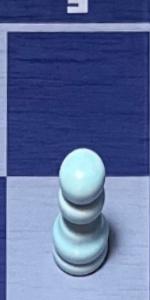
Label: Pawn_White